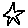
Label: star